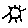
Label: sun